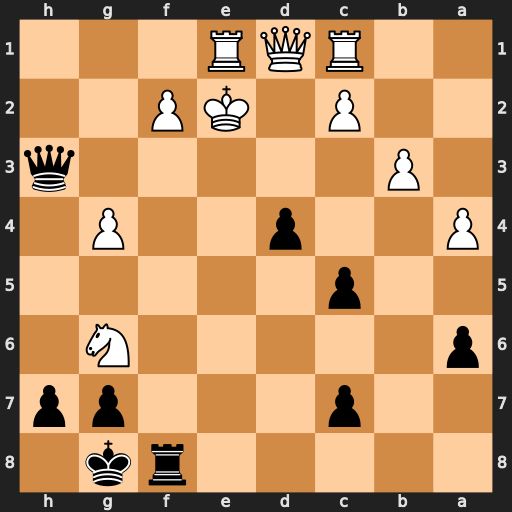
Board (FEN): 5rk1/2p3pp/p5N1/2p5/P2p2P1/1P5q/2P1KP2/2RQR3
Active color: b
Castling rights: -
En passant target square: -
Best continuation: Re8+ Ne5 Rxe5+ Kd2 Qc3#